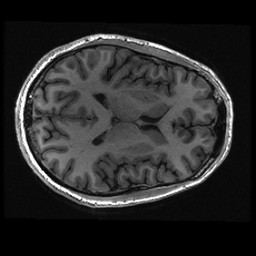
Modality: T1w
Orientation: axial
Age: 26
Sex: male